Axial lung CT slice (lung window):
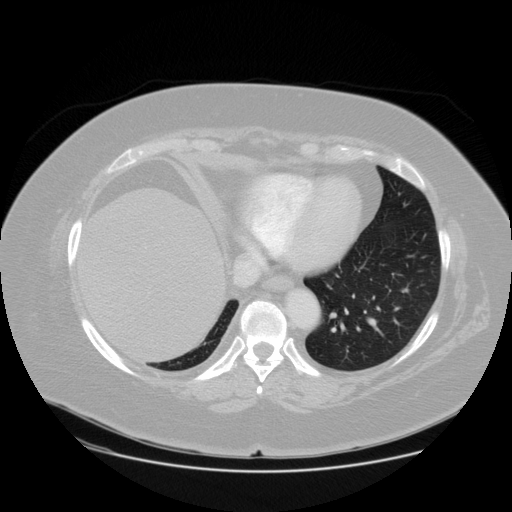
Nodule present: no